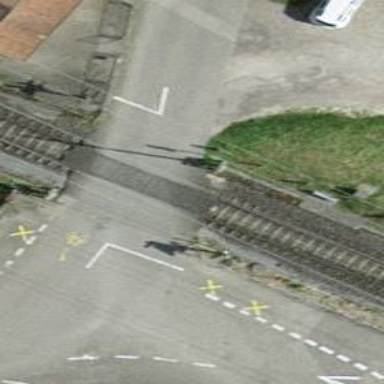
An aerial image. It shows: Railway level crossing.